Interaction volume radius: 5 \u00c5
Interaction volume height: 25 \u00c5
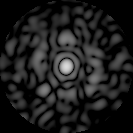
Disorder parameter: 0.767